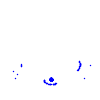
Particle: pion